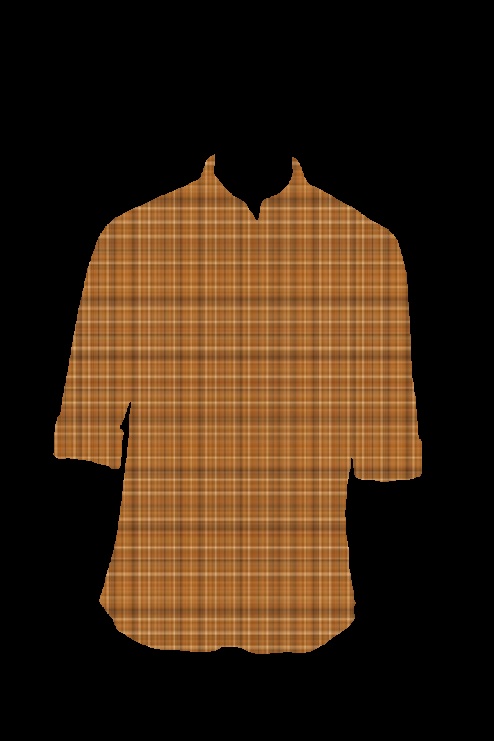
brown plaid button up tee